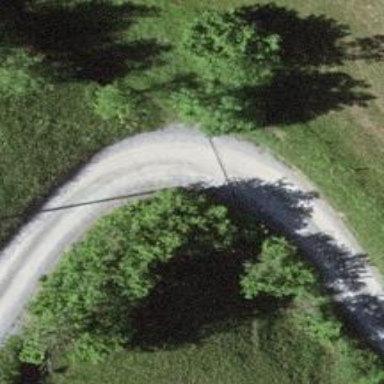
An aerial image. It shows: Unpaved service road.